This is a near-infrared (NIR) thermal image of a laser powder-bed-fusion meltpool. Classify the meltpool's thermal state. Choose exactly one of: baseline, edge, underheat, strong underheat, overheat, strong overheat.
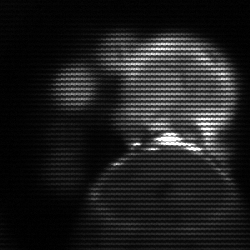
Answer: edge